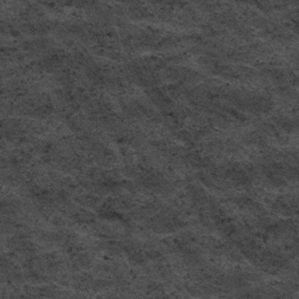
Label: frost